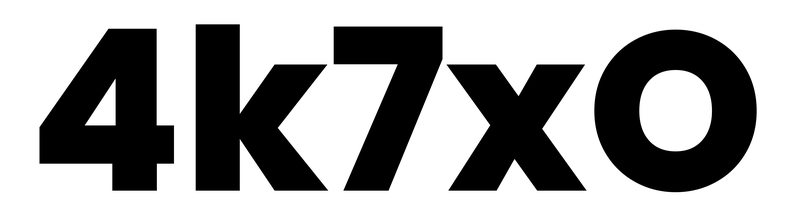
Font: Poppins-ExtraBold